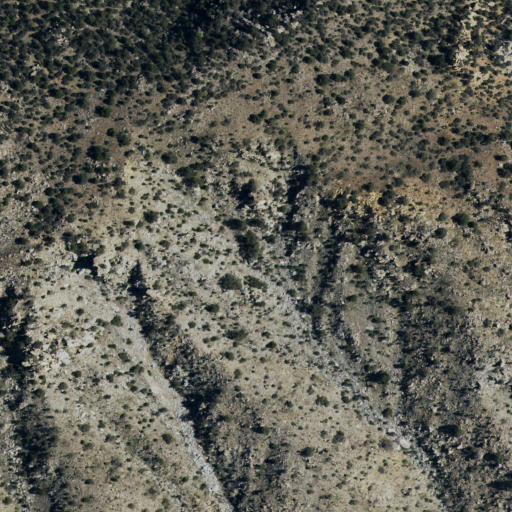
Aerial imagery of mountains in California named Santa Rosa Mountains containing shrub, barren land, and evergreen forest